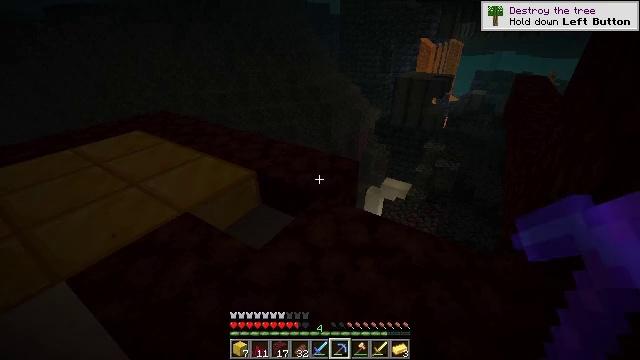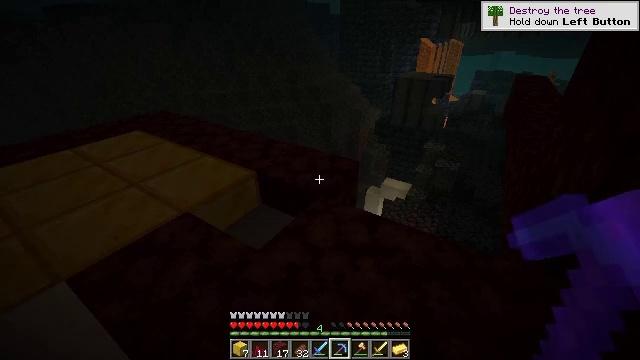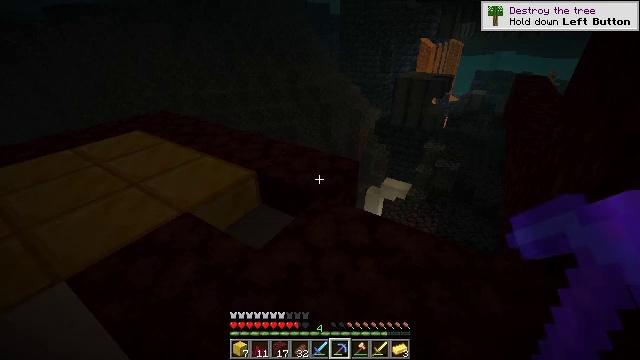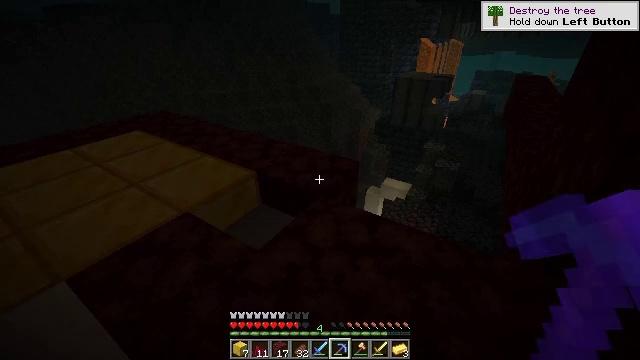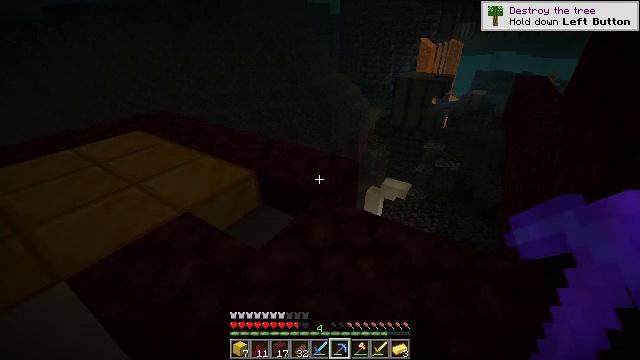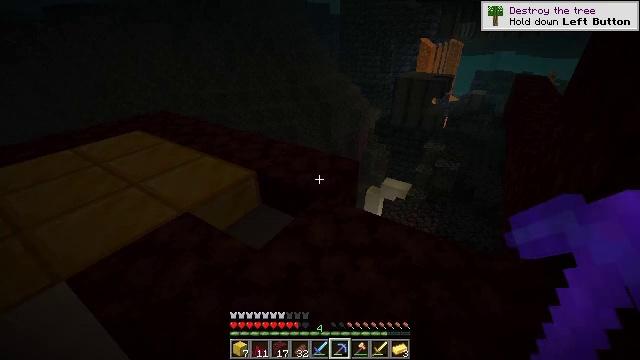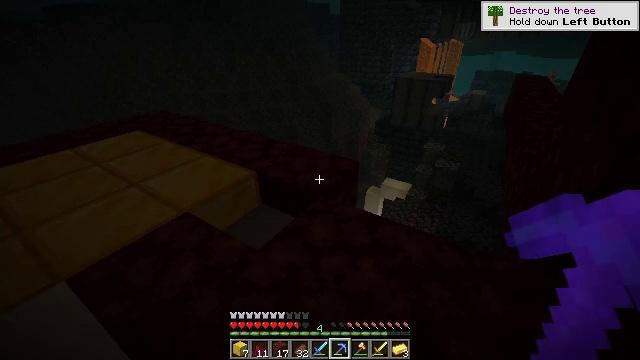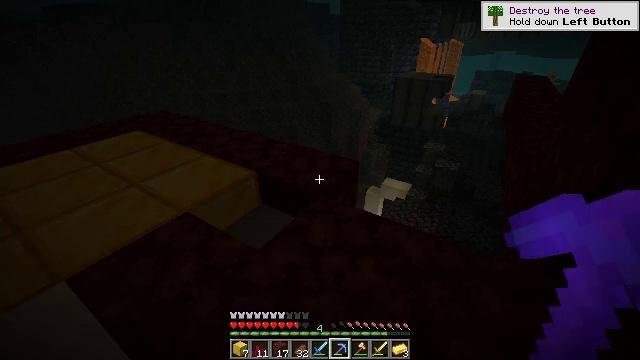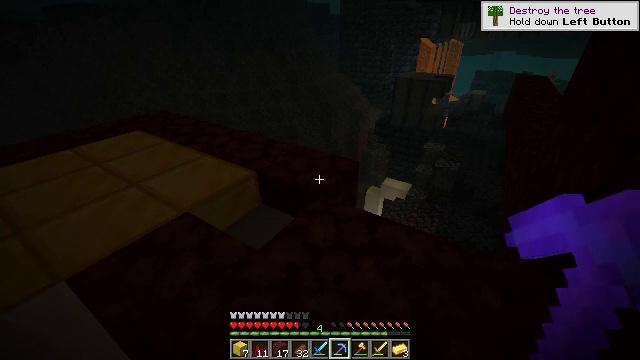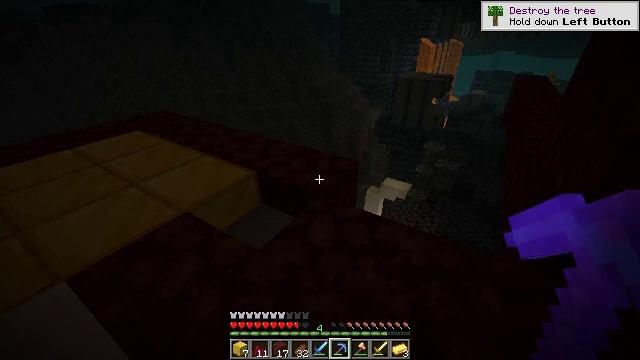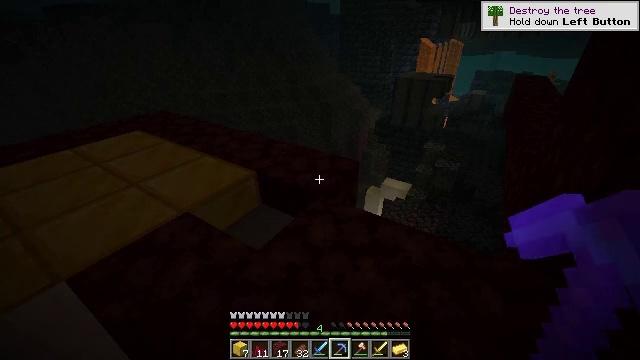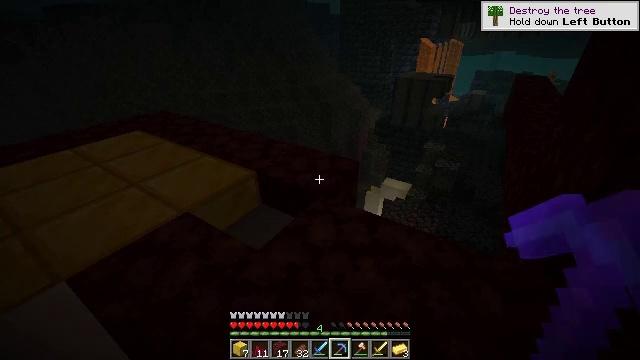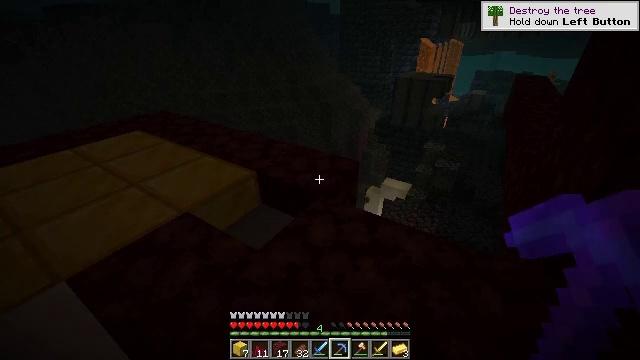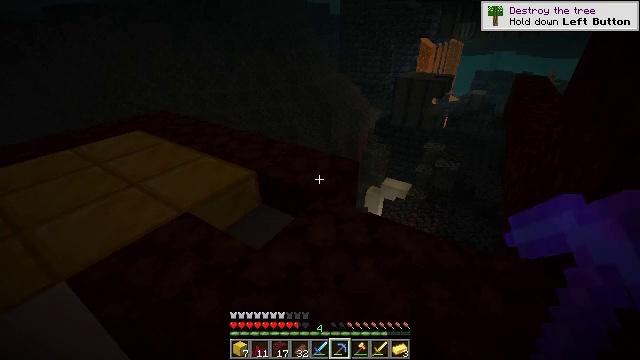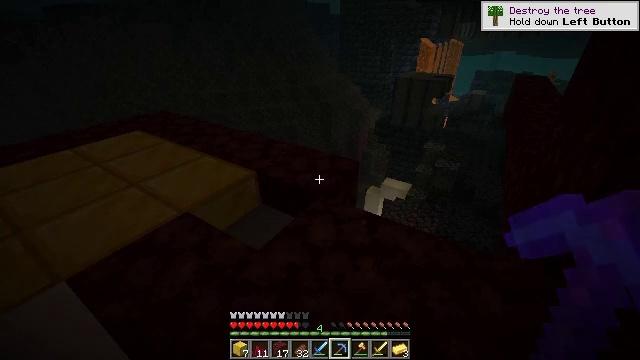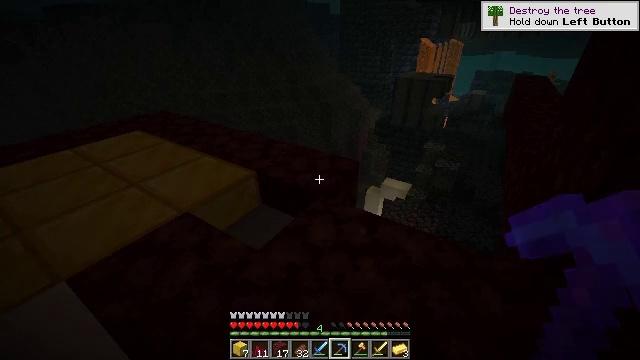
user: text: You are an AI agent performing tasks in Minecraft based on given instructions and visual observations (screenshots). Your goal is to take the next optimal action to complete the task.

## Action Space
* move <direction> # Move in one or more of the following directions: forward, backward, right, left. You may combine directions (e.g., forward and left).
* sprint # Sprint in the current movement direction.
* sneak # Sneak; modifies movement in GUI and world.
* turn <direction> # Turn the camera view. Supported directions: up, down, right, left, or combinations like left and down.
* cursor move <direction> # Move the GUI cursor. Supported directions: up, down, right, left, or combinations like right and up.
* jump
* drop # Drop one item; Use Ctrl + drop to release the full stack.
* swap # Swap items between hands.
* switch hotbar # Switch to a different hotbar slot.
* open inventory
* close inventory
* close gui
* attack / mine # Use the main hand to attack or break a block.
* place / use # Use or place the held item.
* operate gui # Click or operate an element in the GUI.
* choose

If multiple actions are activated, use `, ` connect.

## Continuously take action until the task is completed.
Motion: motion action
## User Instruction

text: Mine the gold block with a pickaxe.
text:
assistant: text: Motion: no_op
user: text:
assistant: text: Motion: no_op
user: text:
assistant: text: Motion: no_op
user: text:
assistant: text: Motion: no_op
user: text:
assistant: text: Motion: no_op
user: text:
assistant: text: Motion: no_op
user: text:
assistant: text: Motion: no_op
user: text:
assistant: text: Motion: no_op
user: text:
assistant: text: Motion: no_op
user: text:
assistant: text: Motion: no_op
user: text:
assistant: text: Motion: no_op
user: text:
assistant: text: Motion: no_op
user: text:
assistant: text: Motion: no_op
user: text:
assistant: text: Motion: no_op
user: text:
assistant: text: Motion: no_op
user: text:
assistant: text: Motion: no_op
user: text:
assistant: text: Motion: turn left
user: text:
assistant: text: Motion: turn left
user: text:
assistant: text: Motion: turn left
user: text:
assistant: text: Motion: turn left
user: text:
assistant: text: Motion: no_op
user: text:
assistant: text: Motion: no_op
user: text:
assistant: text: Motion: no_op
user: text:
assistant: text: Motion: no_op
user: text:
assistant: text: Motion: no_op
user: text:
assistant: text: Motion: turn left
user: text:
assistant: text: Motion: turn left and down
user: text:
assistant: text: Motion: turn left and down
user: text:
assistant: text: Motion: move forward, turn left and down
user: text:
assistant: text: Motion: move forward